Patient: sex F, age 62
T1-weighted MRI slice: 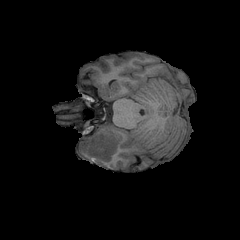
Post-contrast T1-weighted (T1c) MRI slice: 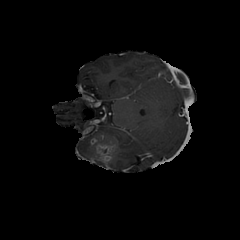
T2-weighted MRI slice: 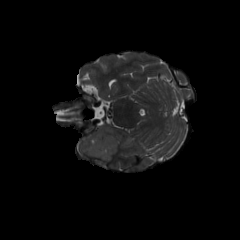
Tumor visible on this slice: yes
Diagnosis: Glioblastoma, IDH-wildtype
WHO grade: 4